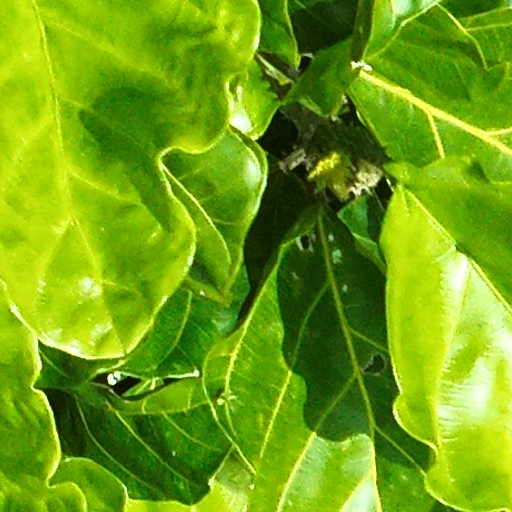
Species: Poulsenia armata
GBIF accepted scientific name: Poulsenia armata
Crown area (m\u00b2): 122.653